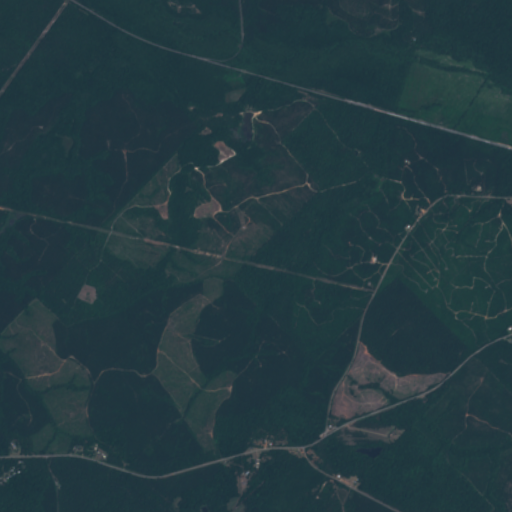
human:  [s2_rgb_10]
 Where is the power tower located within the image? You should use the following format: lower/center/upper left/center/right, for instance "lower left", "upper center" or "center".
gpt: The power tower is located in the upper left of the image.
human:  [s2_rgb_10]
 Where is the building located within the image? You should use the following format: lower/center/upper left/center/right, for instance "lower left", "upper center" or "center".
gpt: The building is located in the lower center of the image.
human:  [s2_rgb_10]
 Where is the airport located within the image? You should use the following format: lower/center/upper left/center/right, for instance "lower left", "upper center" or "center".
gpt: There is no airport in the image.